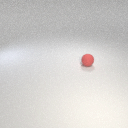
small red rubber sphere